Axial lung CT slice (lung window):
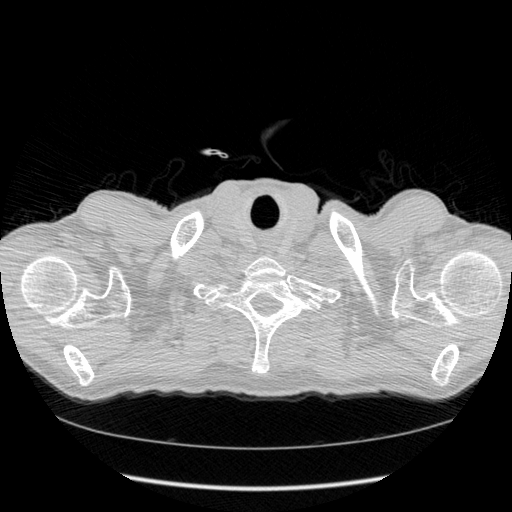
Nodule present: no